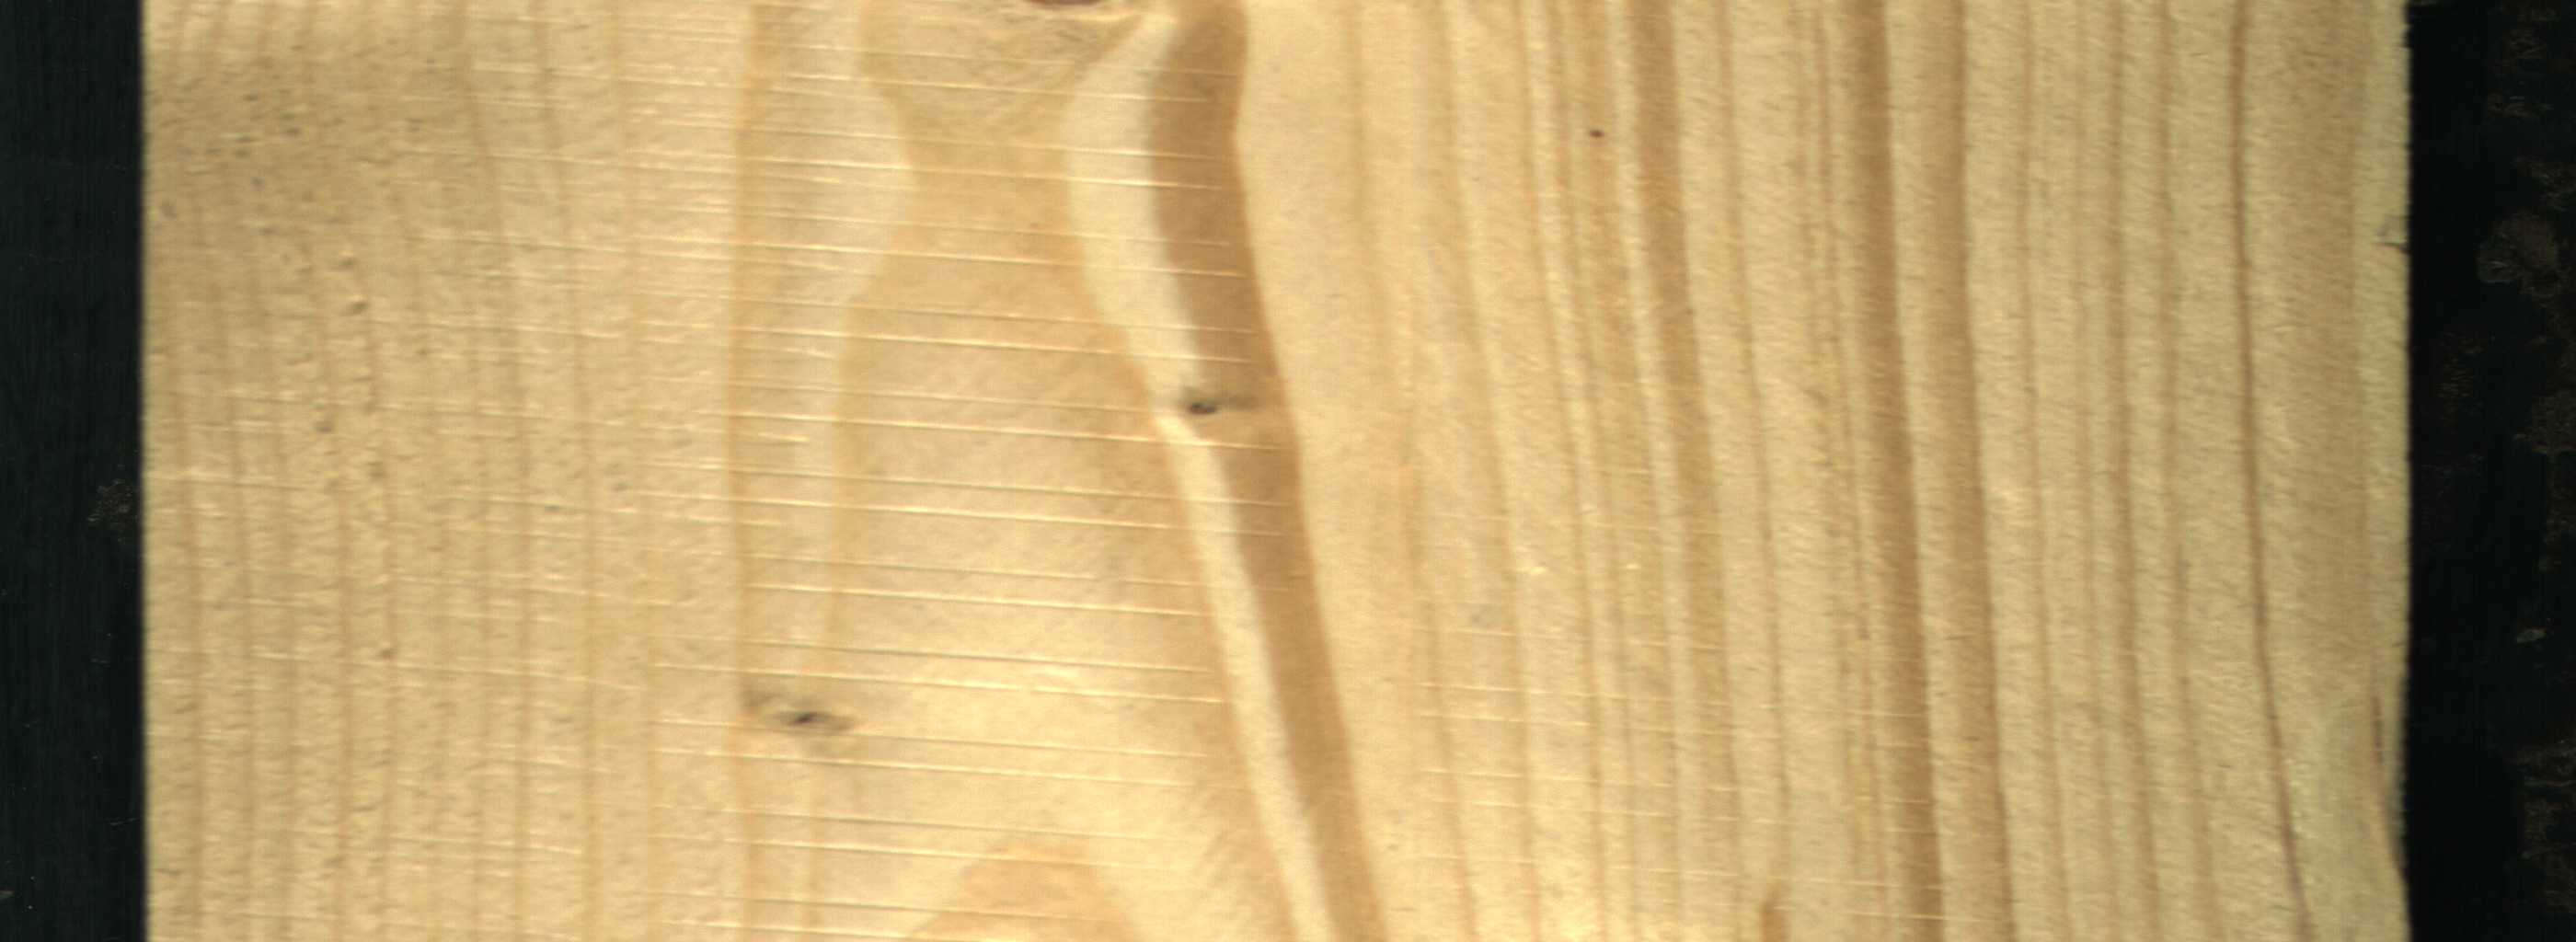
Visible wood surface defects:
Live_Knot
Live_Knot